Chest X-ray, PA view. Patient: 35 years old, sex F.
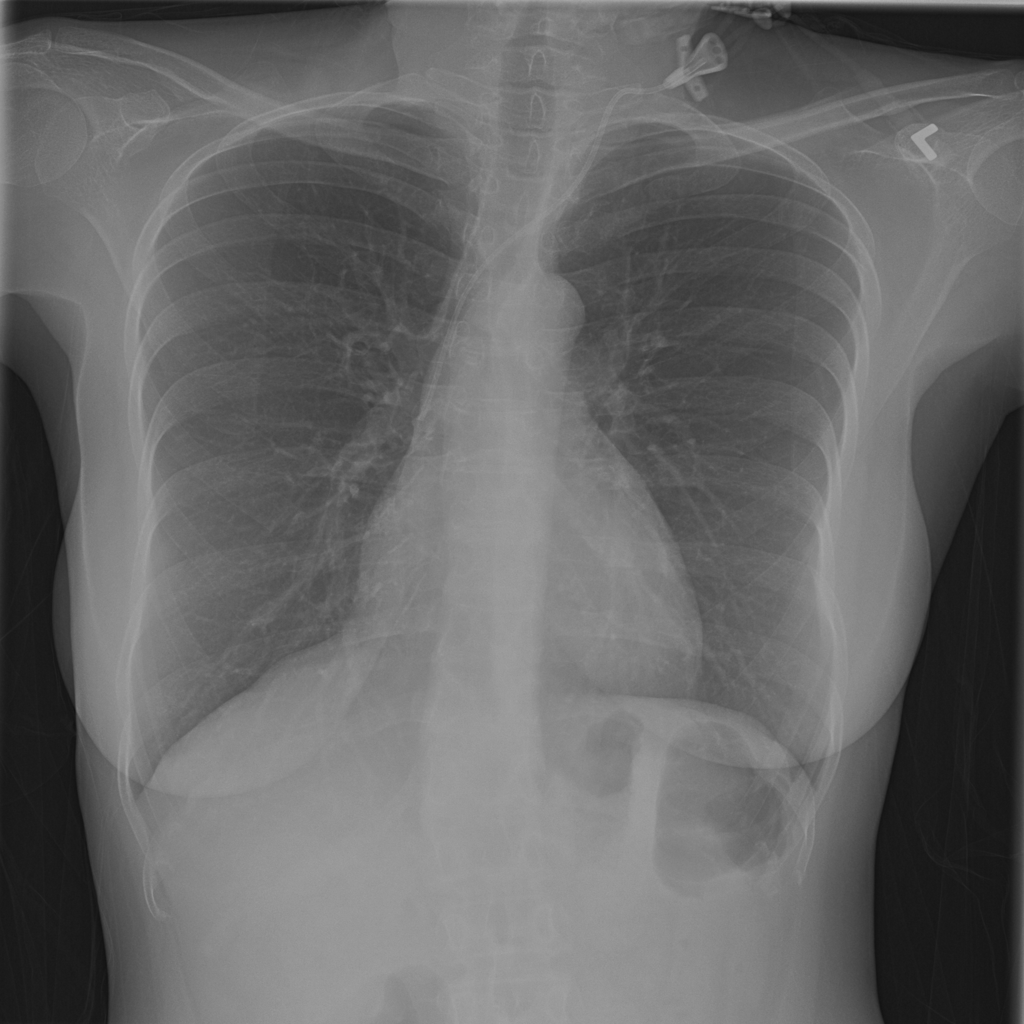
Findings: No Finding